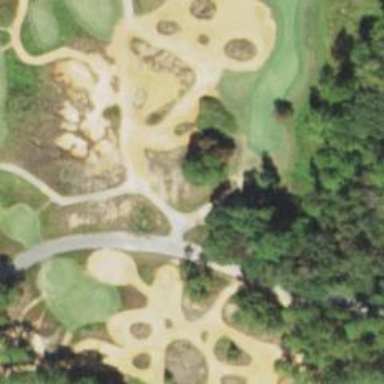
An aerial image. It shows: Footway that doubles as golf path.